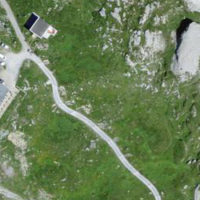
EUNIS habitat code: 26
Species observed at this site:
Bartsia alpina